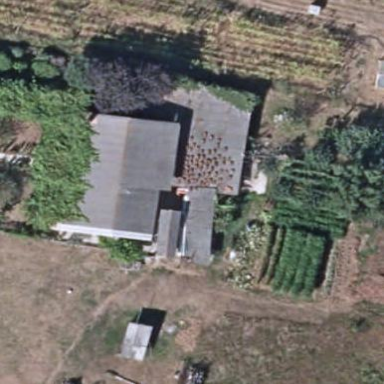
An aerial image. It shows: Shed building.